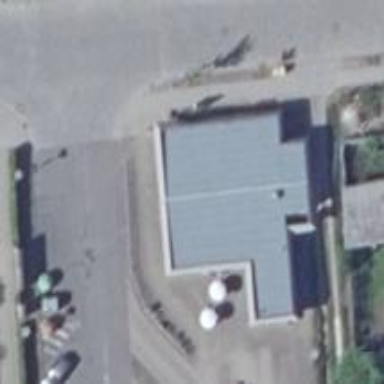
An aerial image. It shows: Fast food establishment.